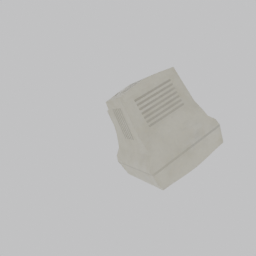
Label: electronics